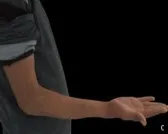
Pictures showing clinical ranges of motion of the wrist after one-year follow-up. Supination.
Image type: medical_photograph (oral_photograph)